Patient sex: M
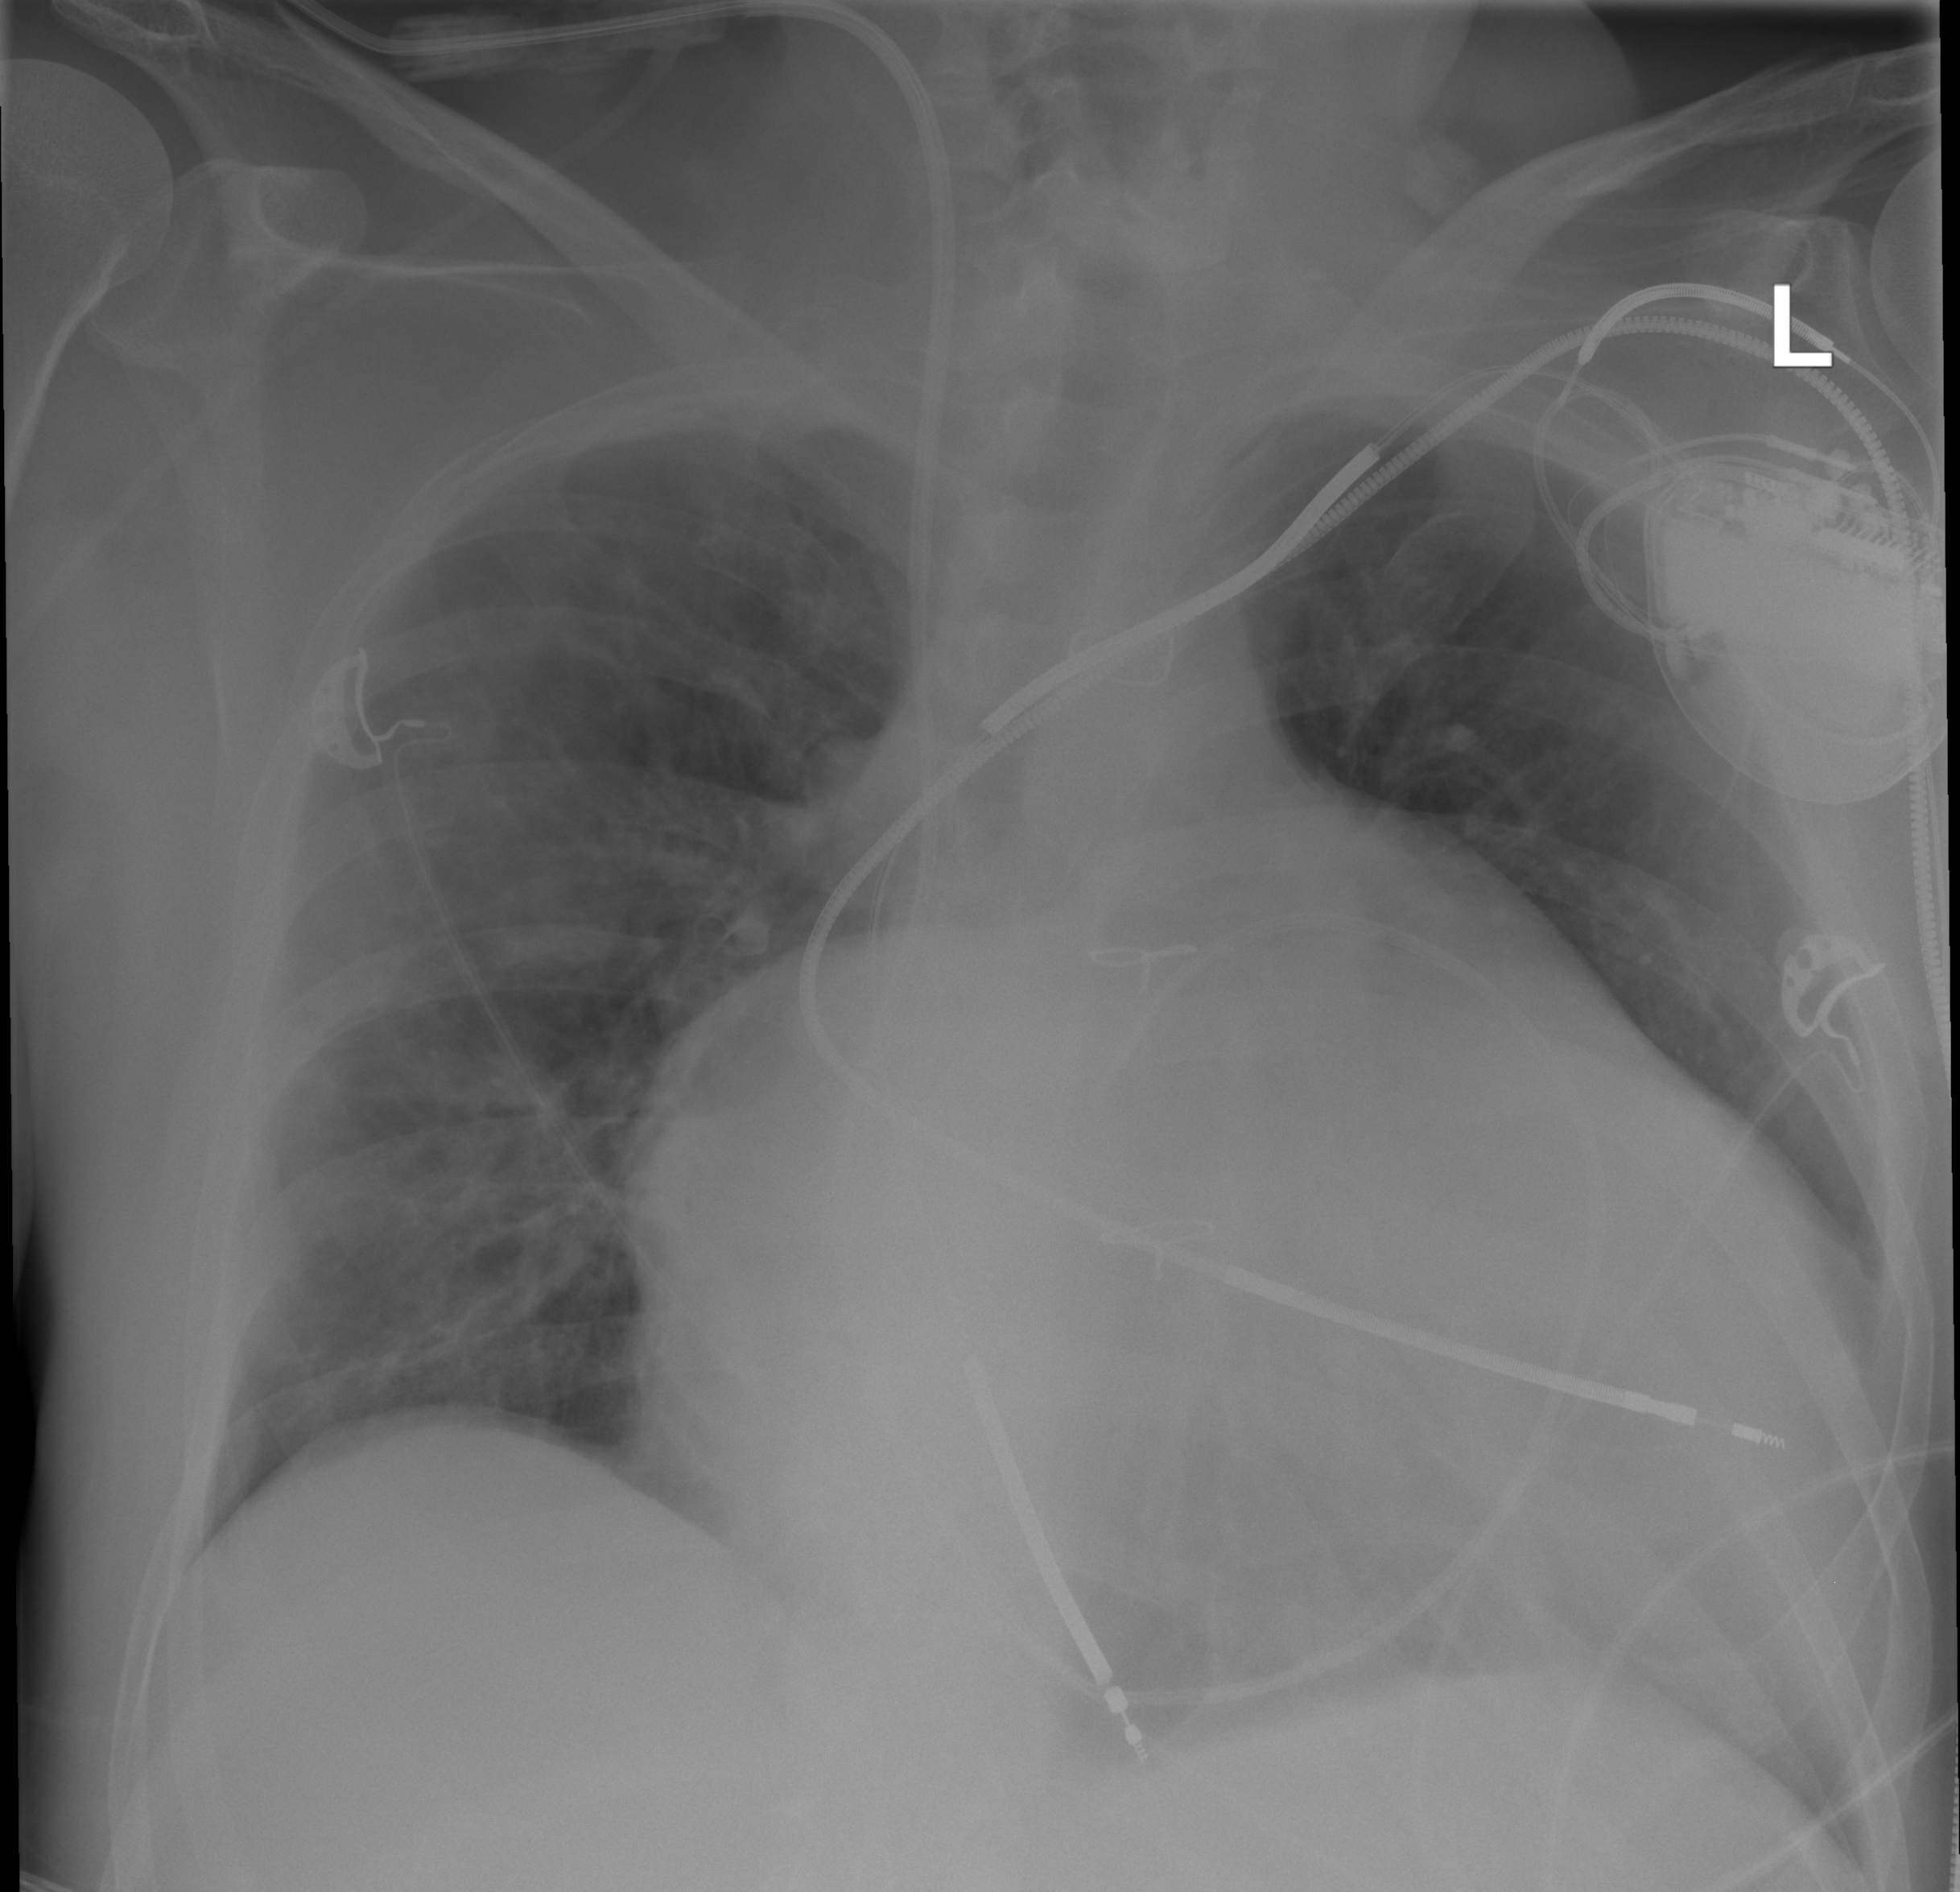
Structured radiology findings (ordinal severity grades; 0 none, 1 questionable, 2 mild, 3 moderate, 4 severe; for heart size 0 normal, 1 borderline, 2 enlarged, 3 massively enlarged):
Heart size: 3
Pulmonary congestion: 0
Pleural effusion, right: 0
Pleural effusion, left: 1
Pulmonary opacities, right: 0
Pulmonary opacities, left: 0
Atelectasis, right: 0
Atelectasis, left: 2